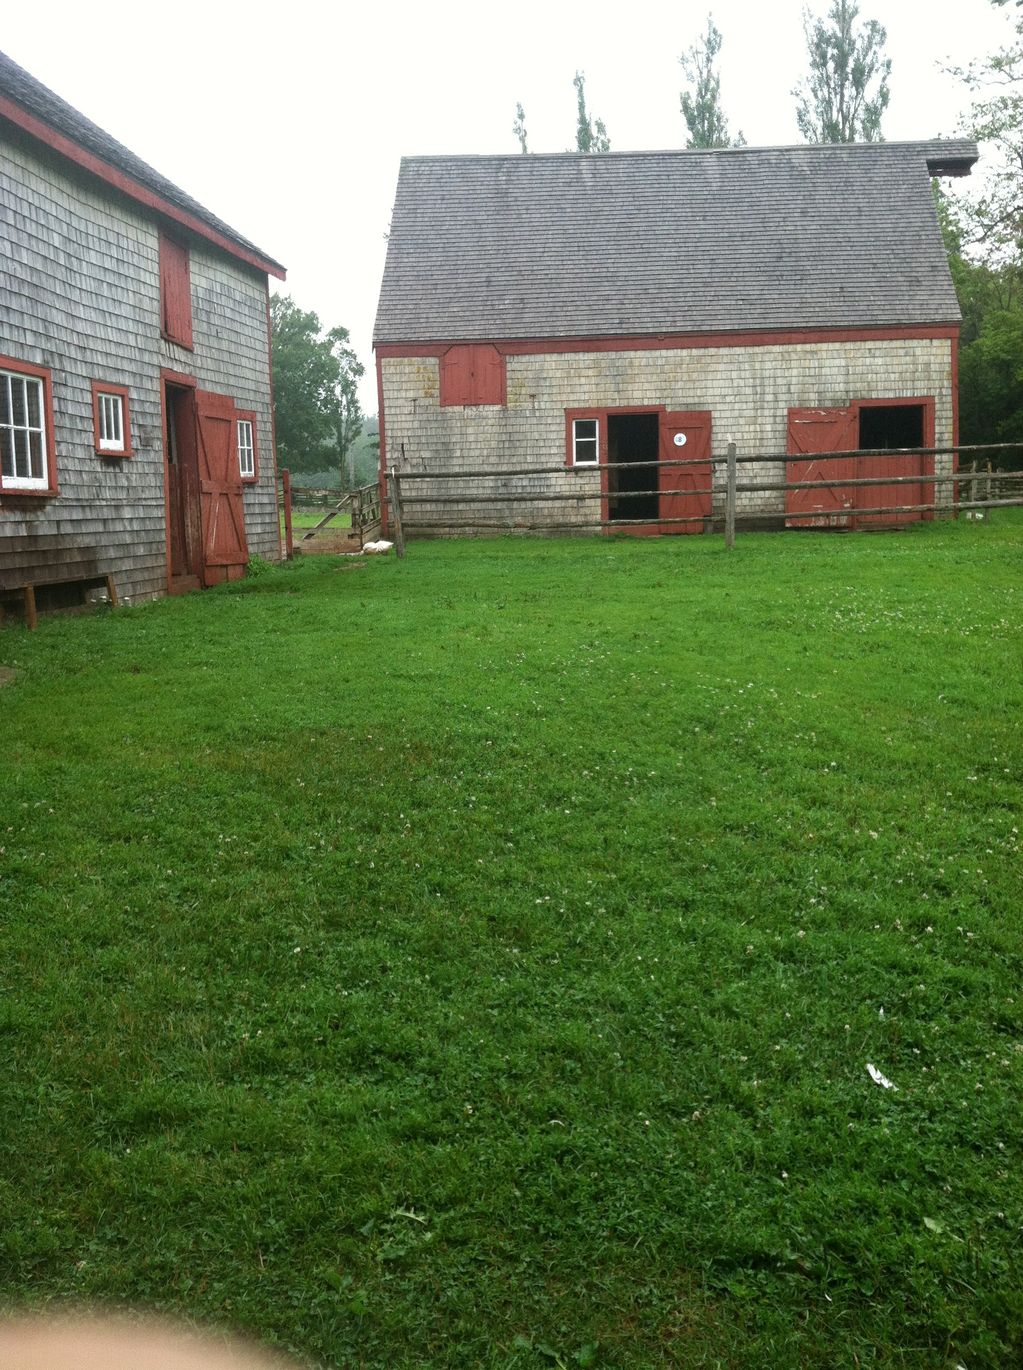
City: charlottetown